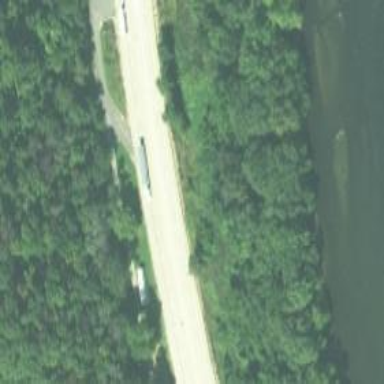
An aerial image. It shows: Trunk highway with expressway features.